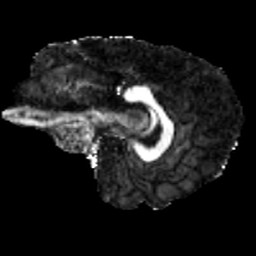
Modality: FA
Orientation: sagittal
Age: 23
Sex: female
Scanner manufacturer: siemens
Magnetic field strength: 3 T
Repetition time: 3.5 s
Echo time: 0.086 s